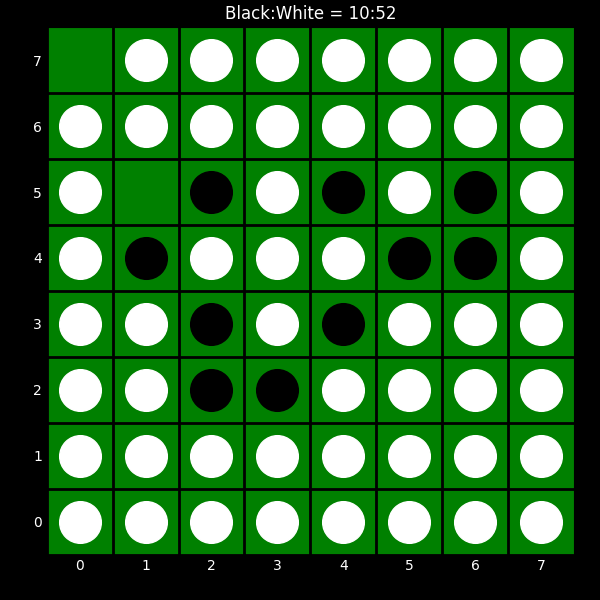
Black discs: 10
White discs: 52